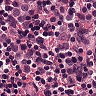
Metastatic tissue present: yes